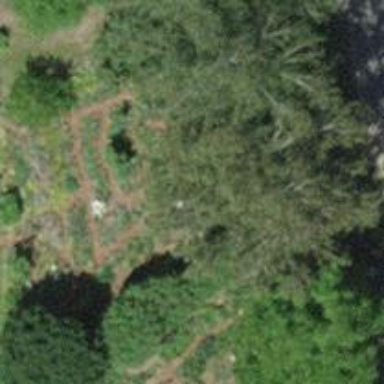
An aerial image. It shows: Garden area designated for leisure land.